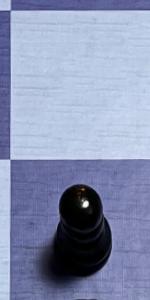
Label: Pawn_Black